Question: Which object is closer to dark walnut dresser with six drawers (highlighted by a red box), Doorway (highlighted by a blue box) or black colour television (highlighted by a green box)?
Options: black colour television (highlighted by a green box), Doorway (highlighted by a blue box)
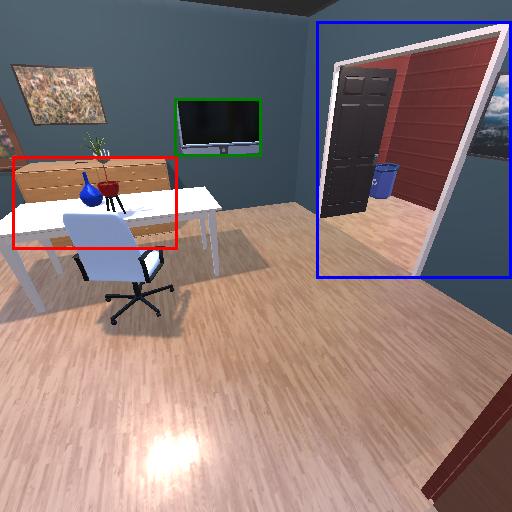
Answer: black colour television (highlighted by a green box)